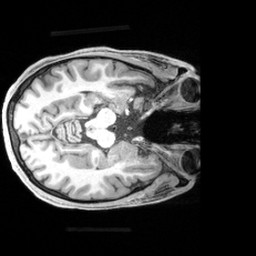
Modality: T1w
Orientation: axial